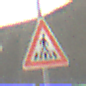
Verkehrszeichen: FussgaengerueberwegLinks
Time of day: MorningAfternoon
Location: Outdoor (Suburban)
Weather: Clear
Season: NotSpecified
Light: Natural